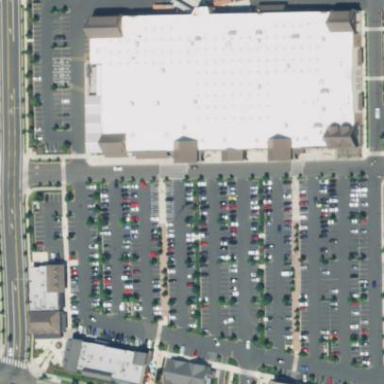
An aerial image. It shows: Building that houses supermarket.